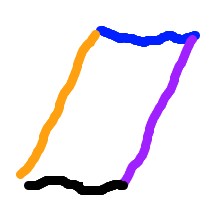
Shape: parallelogram